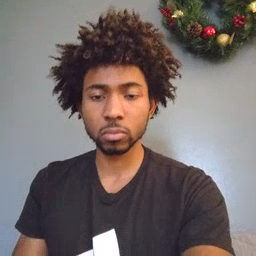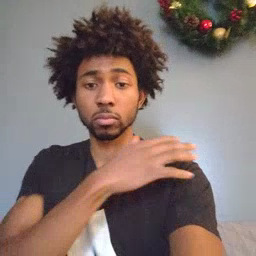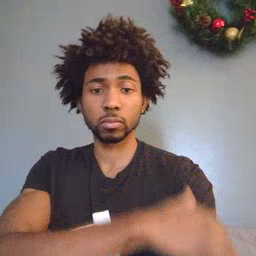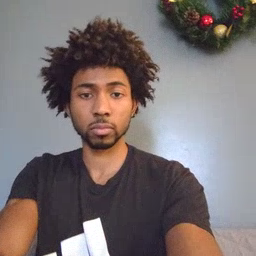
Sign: arm